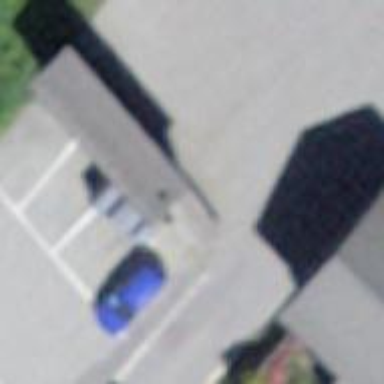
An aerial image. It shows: Bus stop with shelter. It is platform for public transport.